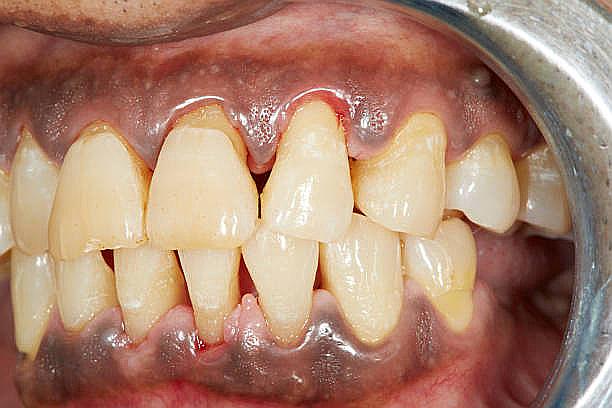
Condition: Gingivitis